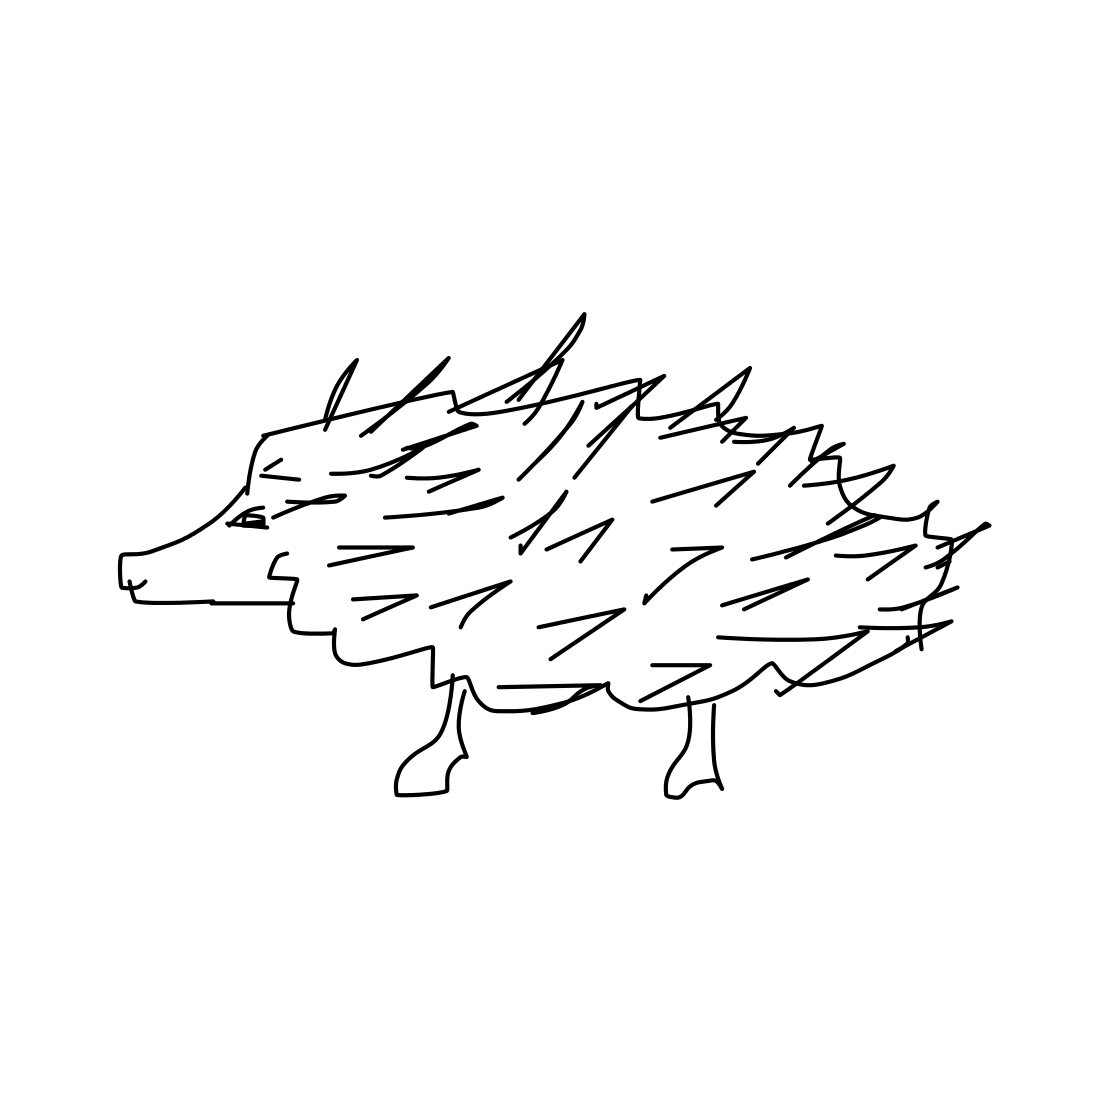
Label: hedgehog